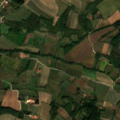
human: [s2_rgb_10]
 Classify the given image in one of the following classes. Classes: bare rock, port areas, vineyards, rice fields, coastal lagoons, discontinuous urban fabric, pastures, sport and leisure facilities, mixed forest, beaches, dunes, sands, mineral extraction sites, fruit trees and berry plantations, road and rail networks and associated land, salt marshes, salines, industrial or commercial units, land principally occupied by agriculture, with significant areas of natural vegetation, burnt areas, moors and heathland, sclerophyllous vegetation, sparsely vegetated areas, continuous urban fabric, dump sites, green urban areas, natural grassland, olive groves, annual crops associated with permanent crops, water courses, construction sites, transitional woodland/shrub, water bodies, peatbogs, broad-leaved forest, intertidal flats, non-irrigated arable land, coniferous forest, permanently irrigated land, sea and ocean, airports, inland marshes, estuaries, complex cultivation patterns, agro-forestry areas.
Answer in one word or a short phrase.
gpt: discontinuous urban fabric, non-irrigated arable land, complex cultivation patterns, land principally occupied by agriculture, with significant areas of natural vegetation